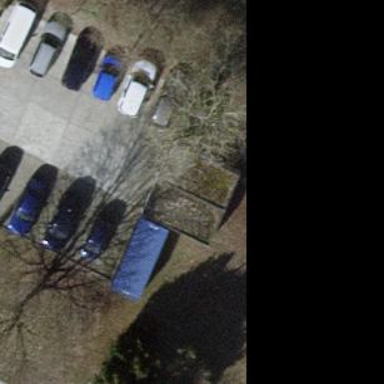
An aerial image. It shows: Garage with flat gravel roof.